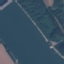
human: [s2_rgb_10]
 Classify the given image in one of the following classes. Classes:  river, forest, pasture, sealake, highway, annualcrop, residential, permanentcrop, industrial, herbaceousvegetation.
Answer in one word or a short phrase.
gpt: River